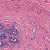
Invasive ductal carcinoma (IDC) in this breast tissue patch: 0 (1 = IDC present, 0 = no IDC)